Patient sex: M
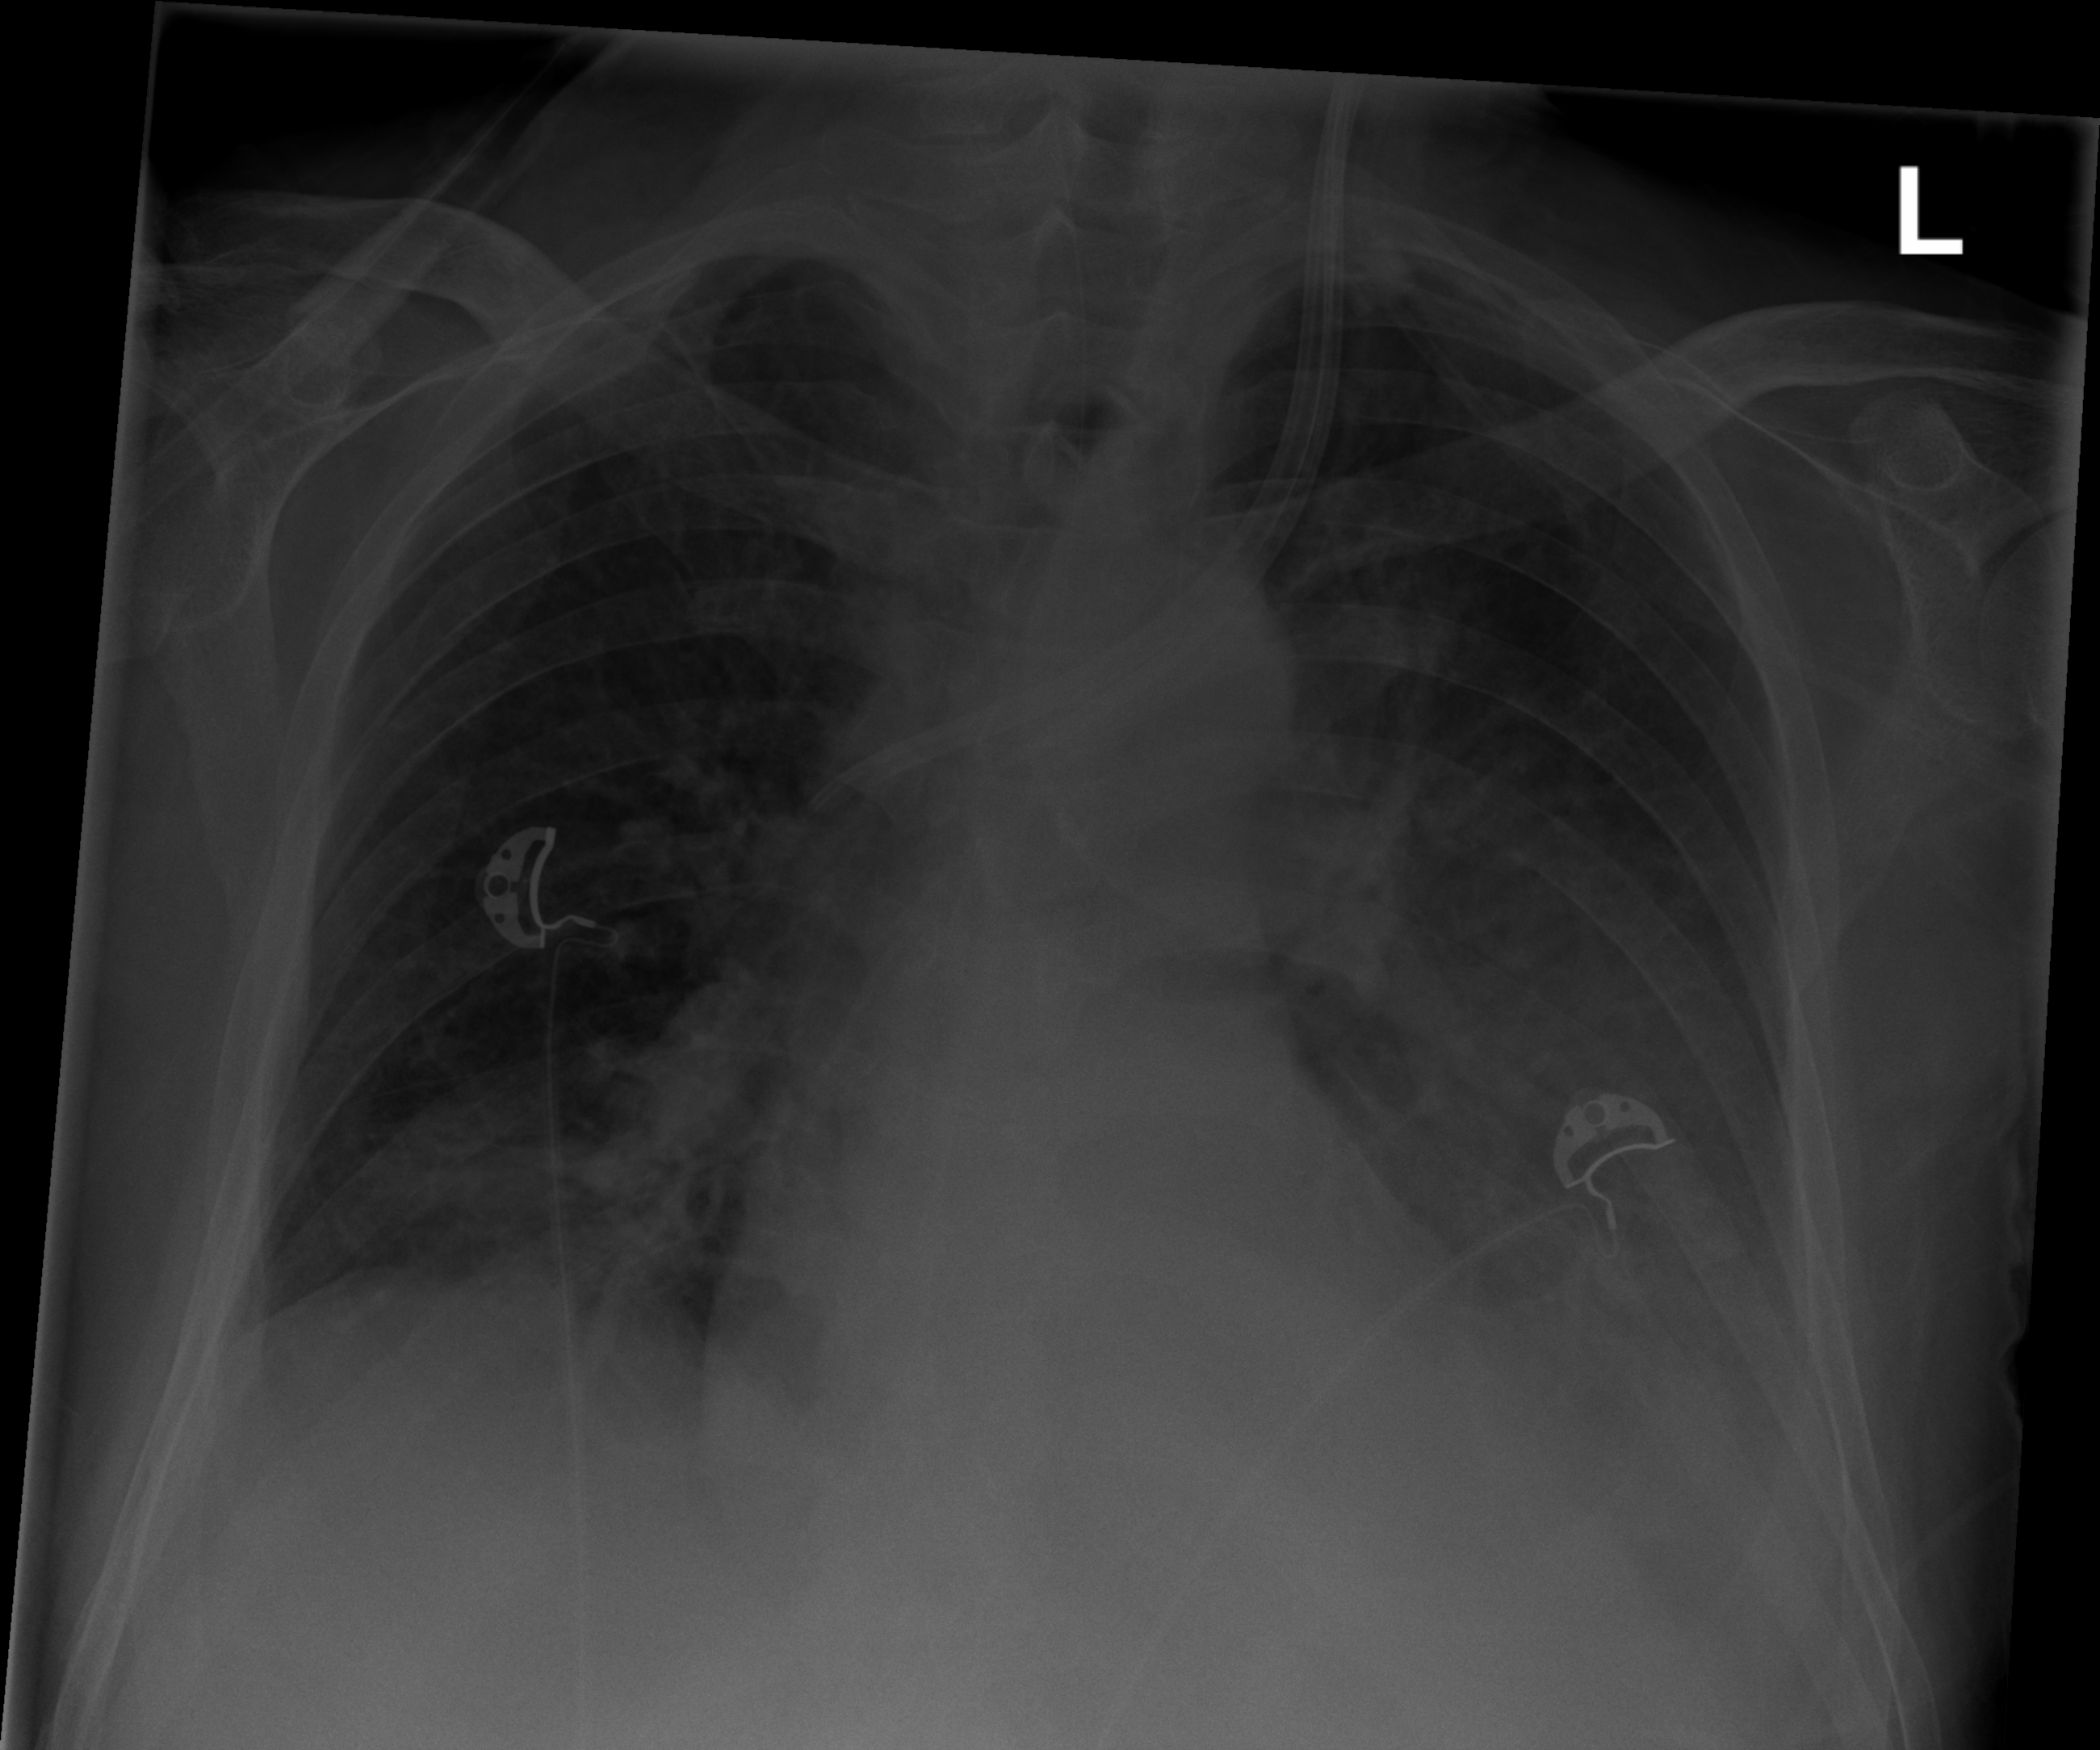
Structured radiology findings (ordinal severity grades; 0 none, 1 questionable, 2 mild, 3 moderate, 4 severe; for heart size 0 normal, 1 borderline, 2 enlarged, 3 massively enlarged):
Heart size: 0
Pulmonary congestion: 2
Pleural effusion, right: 0
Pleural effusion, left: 3
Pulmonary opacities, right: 2
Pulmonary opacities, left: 1
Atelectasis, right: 0
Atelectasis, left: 3